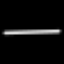
Label: line